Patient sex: M
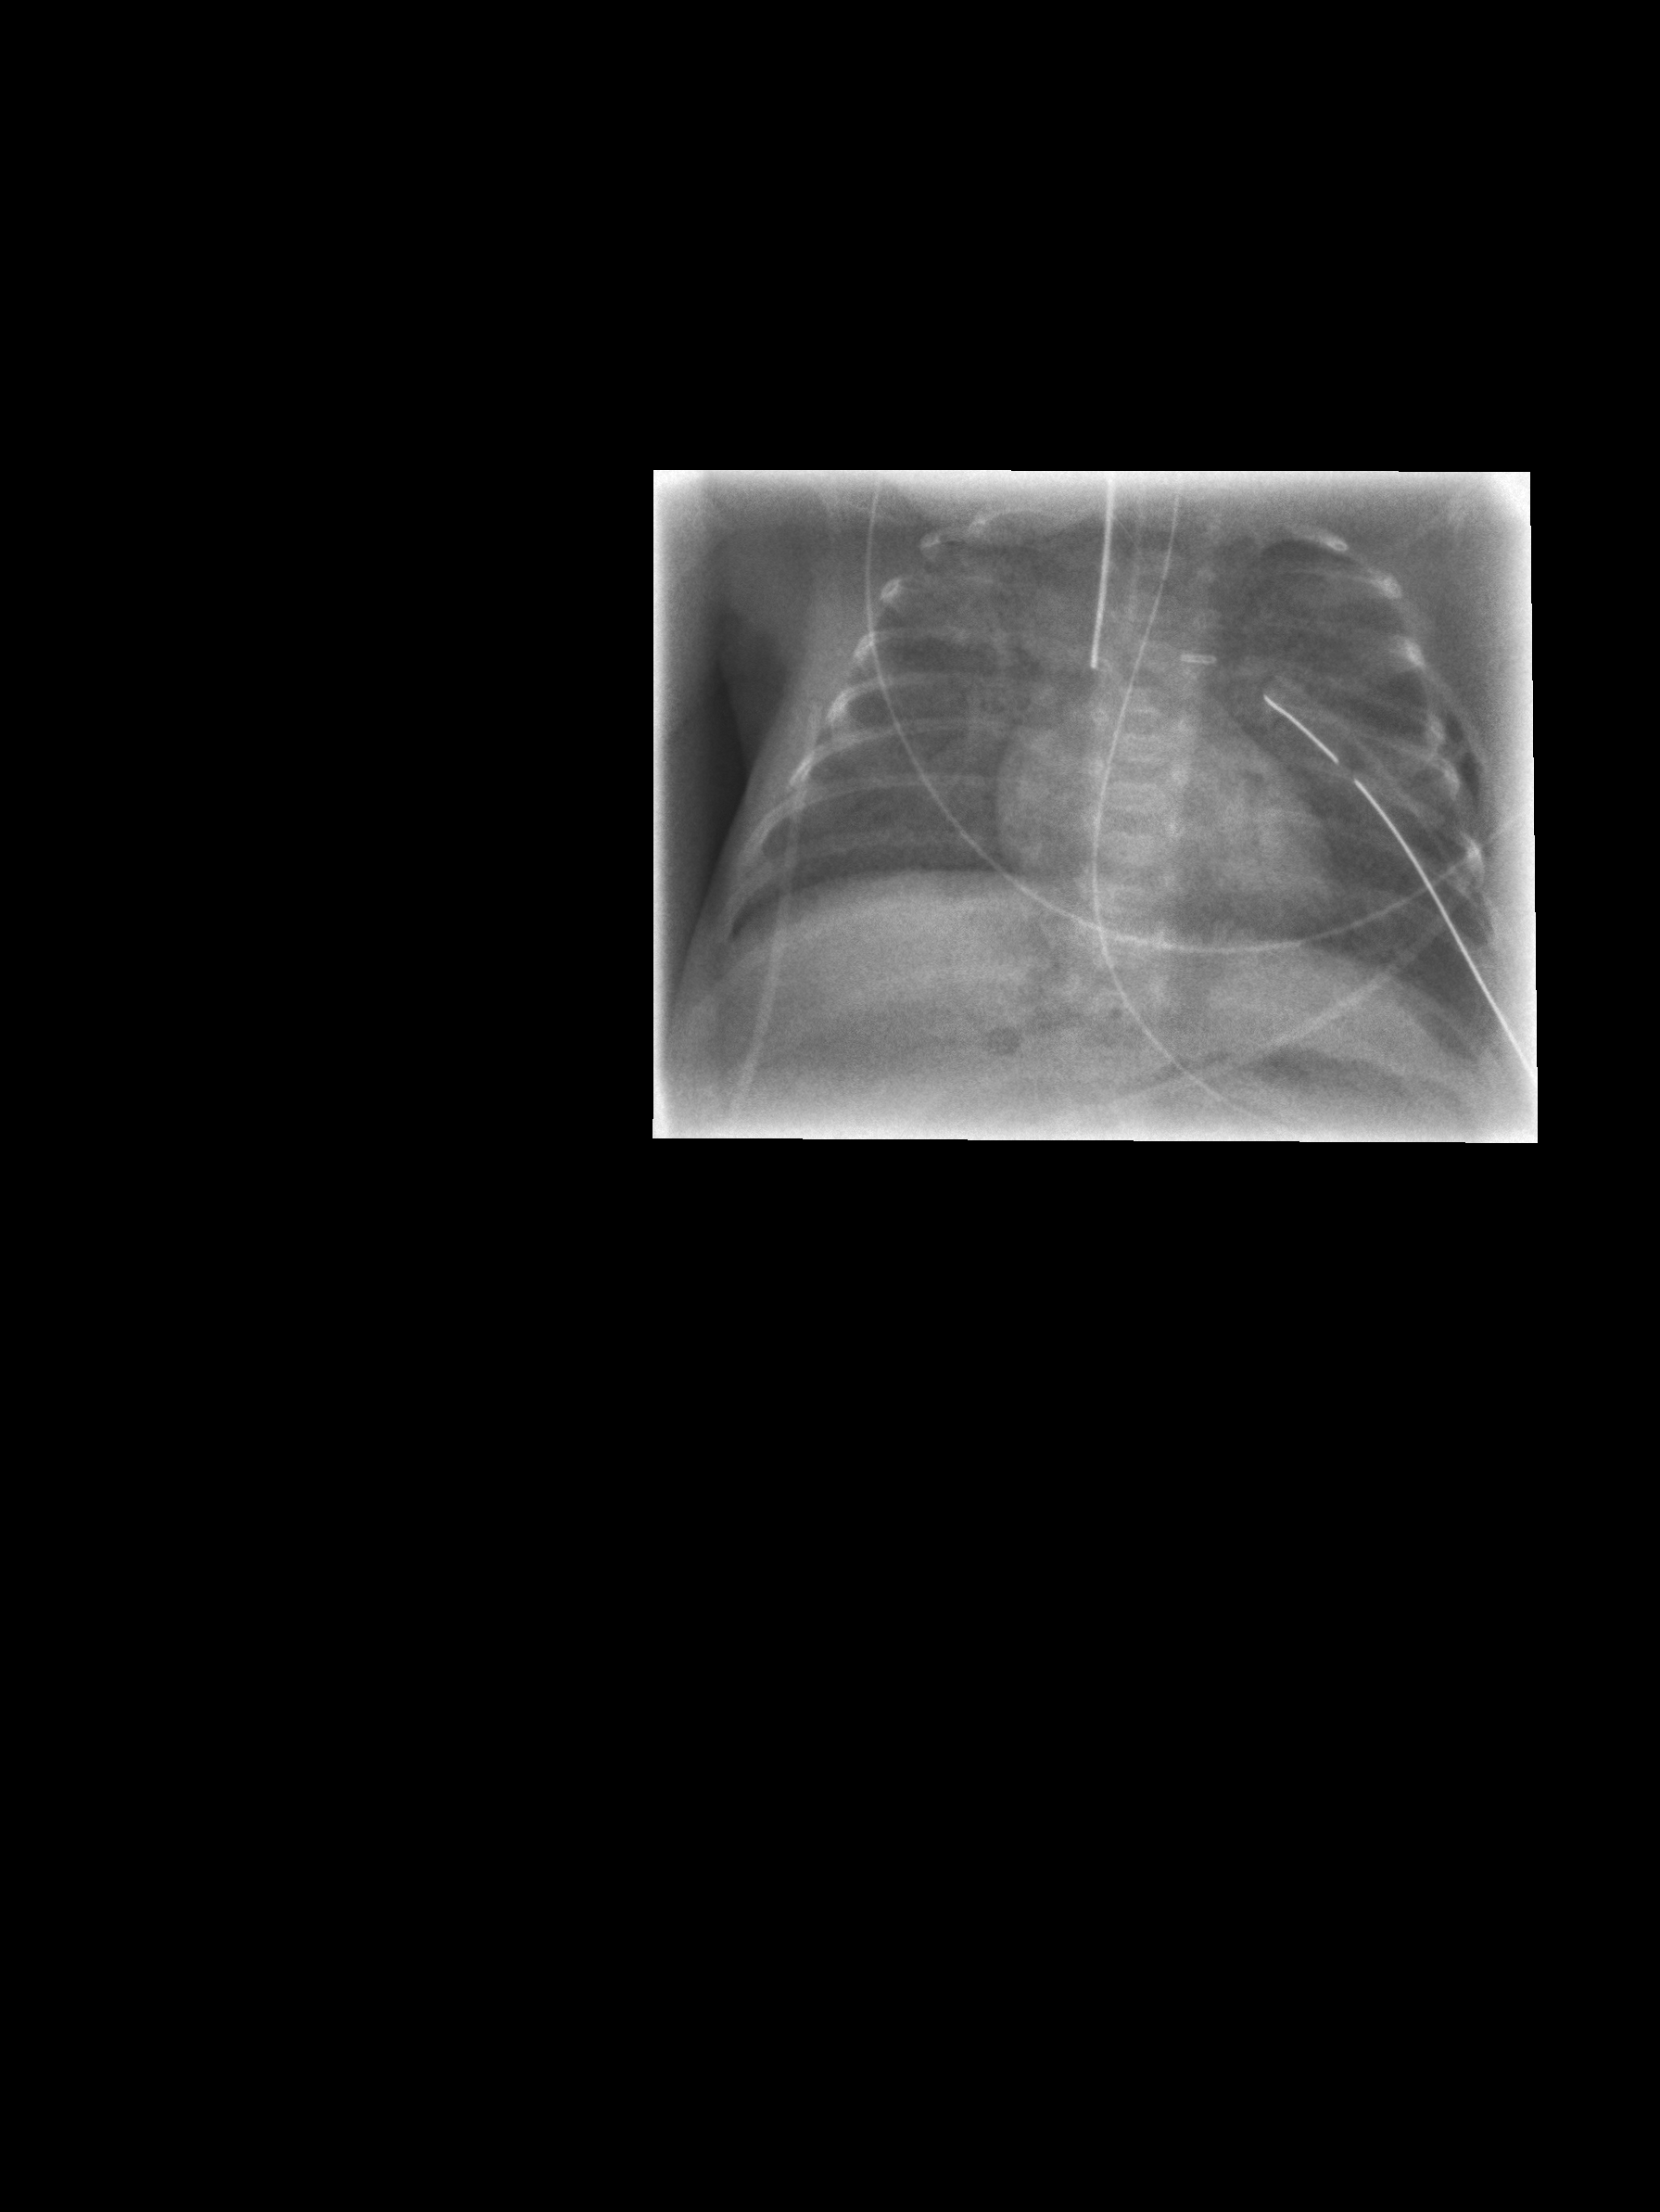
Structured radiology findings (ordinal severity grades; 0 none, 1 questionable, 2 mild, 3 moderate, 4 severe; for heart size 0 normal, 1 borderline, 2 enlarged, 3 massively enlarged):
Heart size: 0
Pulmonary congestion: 2
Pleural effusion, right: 0
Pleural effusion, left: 0
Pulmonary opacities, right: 2
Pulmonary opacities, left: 2
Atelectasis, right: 0
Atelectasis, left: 0